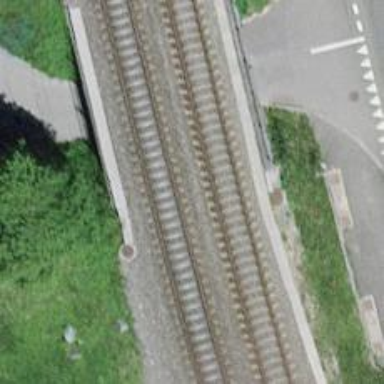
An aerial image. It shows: Railway bridge with electrified tracks and single contact line.